Question: I am trying to make an Active Directory Class that makes everything easier for me when I am using the same methods over and over again.
I know how to create the class and the methods but I don't quite understand how to do the subgroup kind of thing.
For example the DropDownList control. The only time I have seen the wrench in my class is when I am using the variable get/set method. Sorry if this does not make much sense, I dont know quite how to describe it.

How can I do this in such as a way that I can create something like....
'''
ActiveDirectoryClass ADC = new ActiveDirectoryClass();
ADC.distinguishedName.GetUserName();
'''
OR
'''
ActiveDirectoryClass ADC = new ActiveDirectoryClass();
ADC.memberOf.Add(String groupname);
'''
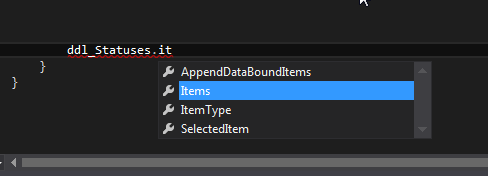
Answer: Those are "" in the class. Effectively, they're like variables that are attached to the instance of the class as a whole, rather than being in a specific function. They can themselves be simple things like 'bool' or 'int', or classes like 'List<string>' or 'MyOtherClass'.
Check out the <URL>.